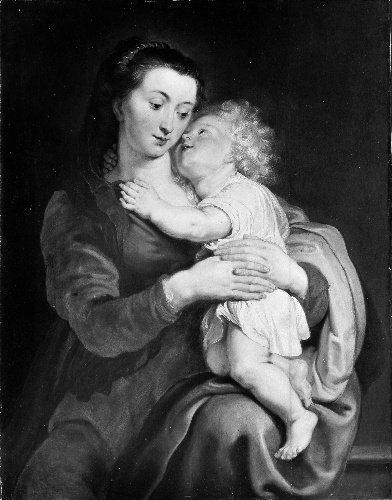
Title: Virgin and Child
Artist: Peter Paul Rubens
Artist bio: Flemish, Siegen 1577–1640 Antwerp
Object type: Painting
Classification: Paintings
Medium: Oil on wood
Dimensions: 39 3/4 x 30 3/8 in. (101 x 77.2 cm)
Department: European Paintings
Credit line: The Friedsam Collection, Bequest of Michael Friedsam, 1931
Accession year: 1932
Repository: Metropolitan Museum of Art, New York, NY
Tags: Madonna and Child